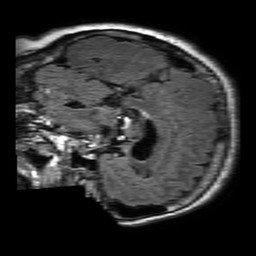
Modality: FLAIR
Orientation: sagittal
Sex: female
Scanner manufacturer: philips
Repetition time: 11 s
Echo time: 0.125 s